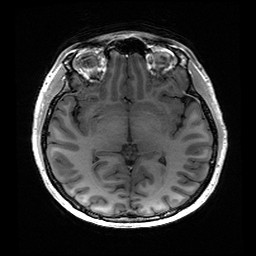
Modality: T1w
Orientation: sagittal